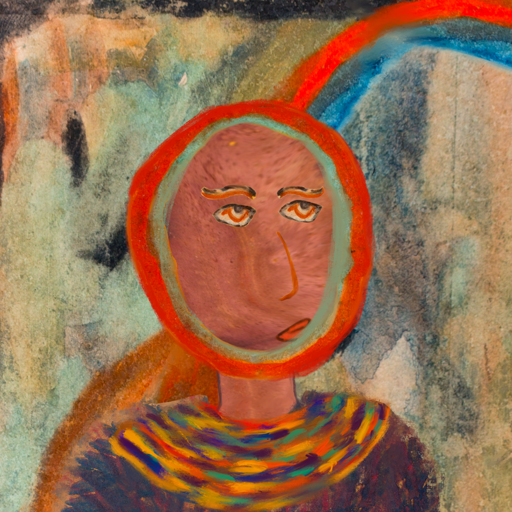
Background: Childish, Head And Neck Side: Mother_And_Son_Mother, Face Side: Experience, Bust: In_The_Sun, Hair Side: Sisters, Head Accessory: Blank, Second Necklace: An_Impression_2, Necklace: Blank, Baby: Blank